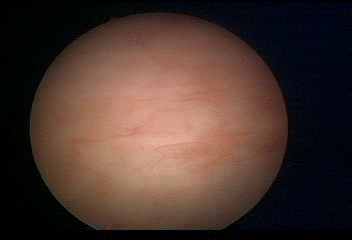
Modality: WLC
Class: Normal mucosa
Bladder cancer association: No